Question: I have a report that is supposed to show the Stock Value of products before and after conversion.
I have the source products product code and stock value displayed on the form, now I need to get the value of the items converted from that one piece of stock.
I assumed this would be possible to achieve using some simple SQL to calculate the sum of all resulting products with the same SCID (Stock Conversion ID). My SCID is used to link a source product to a number of resulting products in a different table.

In this image I have named the SCID boc in the detail section sSCID to try and differentiate it from any fields in tables that it may try to pick up. But basically I need to get the code to look for result products that match the SCID displayed in that box and add them all together to get the sum total of converted stock.
If context helps I am trying to create a form that shows the value of stock before and after a conversion process in order to try and calculate the wastage.
Thanks,
Bob P
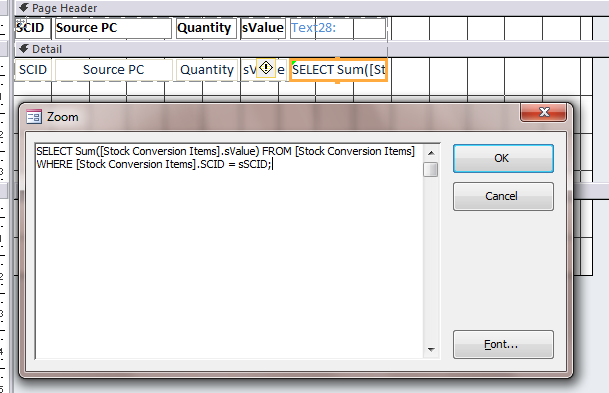
Answer: You can either use DSum or build your report query to include the calculation. I would prefer the second option. This assumes that SCID is numeric, you would need quotes for a text SCID.
'''
=DSum("sValue","[Stock Conversion Items]","SCID=" & sSCID)
'''
Or
'''
SELECT r.This,r.That,s.ConvValue
FROM ReportTable r
INNER JOIN (
SELECT SCID, Sum(sValue) As ConvValue
FROM [Stock Conversion Items]
GROUP BY SCID) s
ON r.sSCID = s.SCID
'''
The above query uses aliases r and s for the tables : 'ReportTable r' or 'ReportTables As r'